Question: In my '.vimrc' file I have 'textwidth=80' and a white line indicating 80 characters per line limit. Now, as I am also using folds, is there any way to cut fold lines to 80 characters.
Right now a fragment of C file in my setup looks like this:

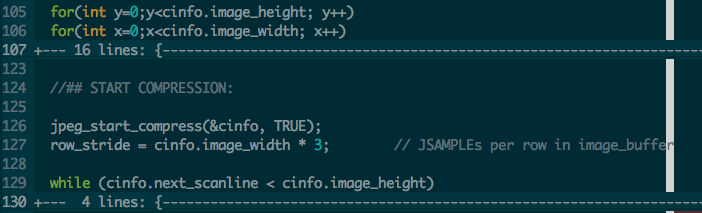
Answer: The display of folded lines can be customized by the 'foldtext' setting. In your case you likely want to restrict the width of the text so you would need to write a custom function that does this. As an example consider my <URL>